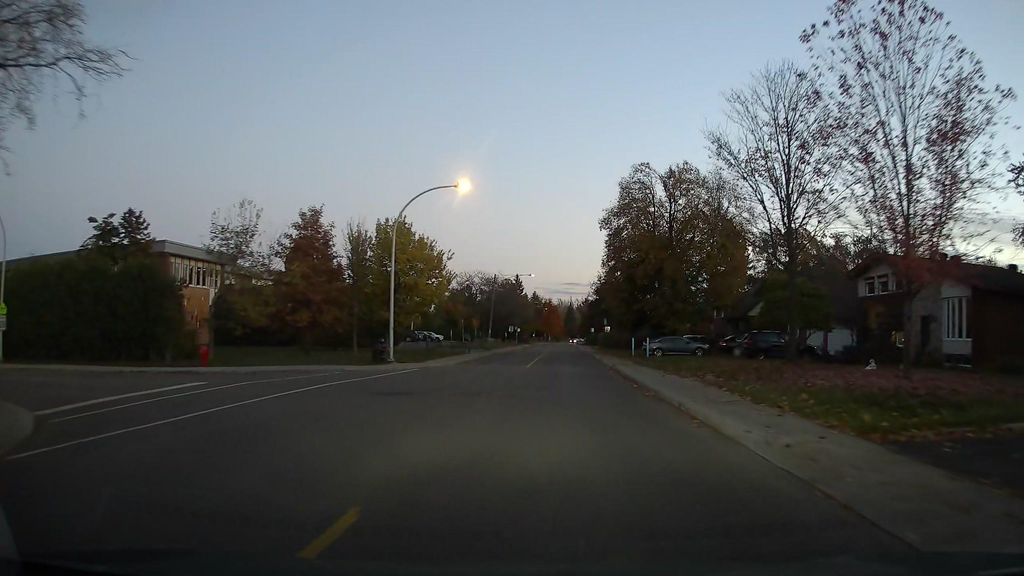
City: montreal